Question: I am using this CSS/HTML combo to emulate a two column layout:
## HTML
'''
<!DOCTYPE html>
<html>
<head>
<meta charset=utf-8 />
<title>JS Bin</title>
</head>
<body>
<div class="two-cols">
<div class="left-col">
<img src="http://stott.customer.netspace.net.au/images/aurora2.jpg" alt="Image"/>
</div>
<div class="right-col">
Text
</div>
</div>
</body>
</html>
'''
## CSS
'''
.two-cols {
border: 1px solid black;
display: table;
width: 100%;
}
.left-col, .right-col {
display: table-cell;
width: 50%;
}
img {
width: 300px;
height: 200px;
padding: 0;
margin: 0;
}
'''
JSBin <URL>.
But there's an unwanted padding at the bottom of my image:

Any ideas why am I getting that and how can I get rid of that?
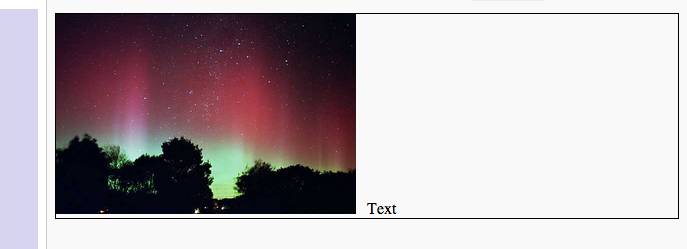
Answer: The default 'vertical-align' is 'baseline' that is applied to 'img' as well. Make it 'bottom' and it works:
'''
img {
vertical-align: bottom;
}
'''